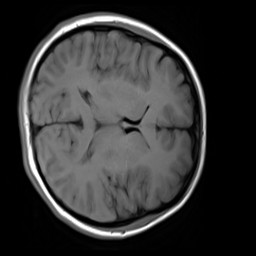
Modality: T1w
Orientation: axial
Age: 21
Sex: female
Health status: healthy
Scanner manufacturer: siemens
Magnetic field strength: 3 T
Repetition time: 4.1 s
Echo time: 0.0085 s